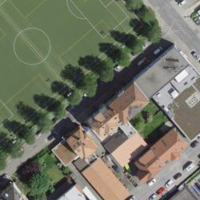
EUNIS habitat code: 54
Species observed at this site:
Aegopodium podagraria